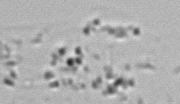
Label: Phaeocystis_debris